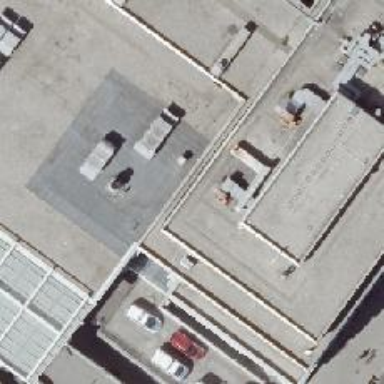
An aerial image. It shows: Police facility.